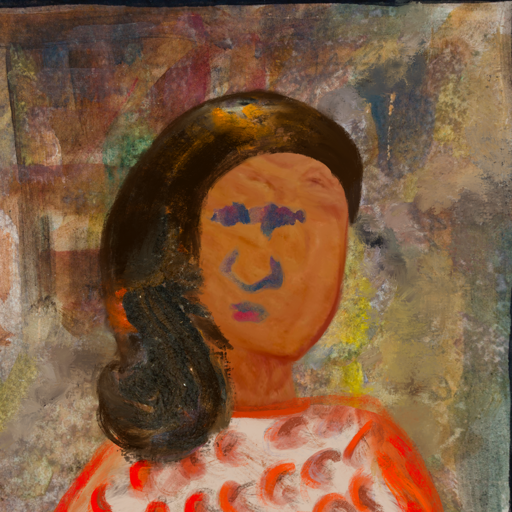
Background: Mosgoul, Head And Neck Front: Pious_Lady, Face Front: In_The_Sun, Bust: Rupkatha, Hair Front: Gypsy_Queen, Head Accessory: Blank, Second Necklace: Blank, Necklace: Blank, Baby: Blank